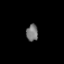
Tissue: lung
Cell type: Myeloid cells
Senescence score: 0.2132
Nuclear area (px): 189
Mean DAPI intensity: 120.45